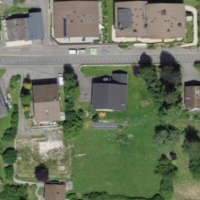
EUNIS habitat code: 55
Species observed at this site:
Cardamine heptaphylla